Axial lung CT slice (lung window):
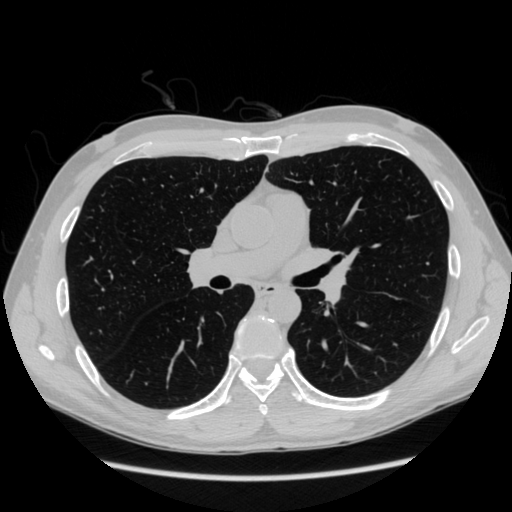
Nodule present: no